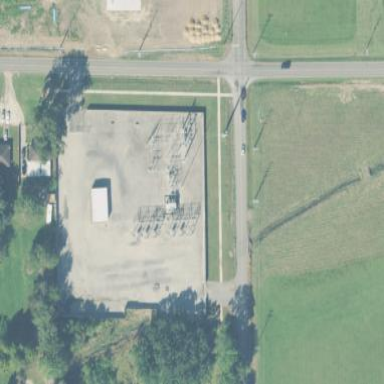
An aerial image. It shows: There is distribution substation enclosed by fence.